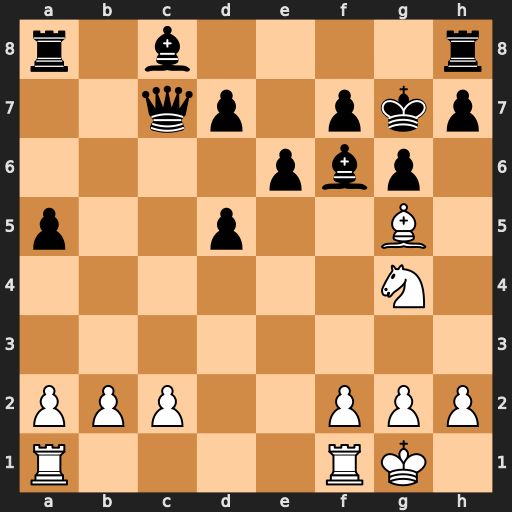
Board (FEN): r1b4r/2qp1pkp/4pbp1/p2p2B1/6N1/8/PPP2PPP/R4RK1
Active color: w
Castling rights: -
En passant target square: -
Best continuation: Bh6+ Kg8 Nxf6#